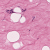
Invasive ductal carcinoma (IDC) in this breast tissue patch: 0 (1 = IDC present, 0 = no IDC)